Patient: sex F, age 64
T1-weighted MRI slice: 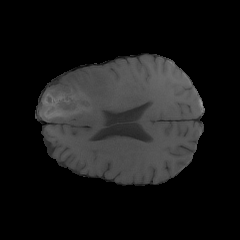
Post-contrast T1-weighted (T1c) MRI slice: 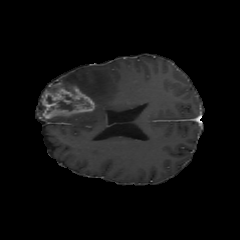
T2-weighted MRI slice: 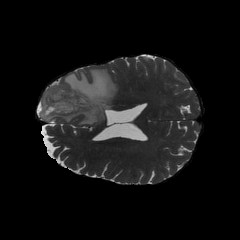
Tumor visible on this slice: yes
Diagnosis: Glioblastoma, IDH-wildtype
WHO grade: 4